Question: I have problem with my visual studio. Something went wrong with my project properties and I always see everything disabled. It hapens even if I create new console application.
Any ideas? I restarted all visual studio settings, restarted computer, uninstalled extensions, searched the web but nothing helped.

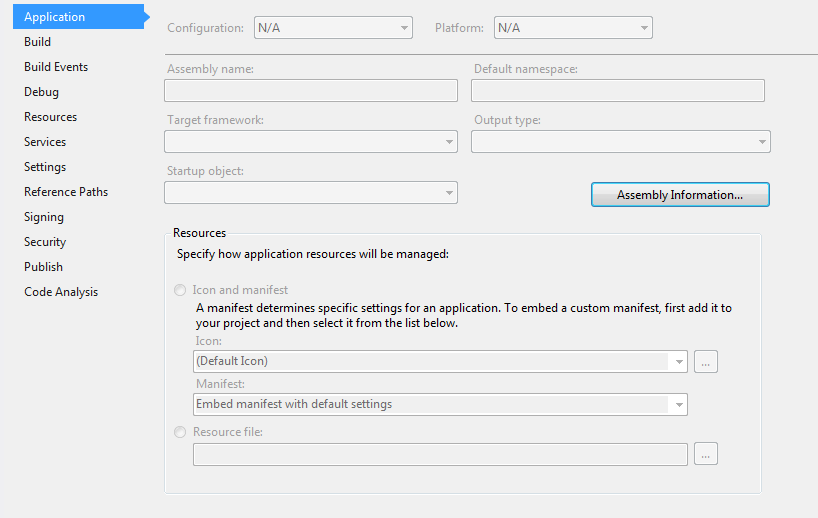
Answer: I used Repair in add or remove programs and it is working fine now. Wonder what went wrong. I dont like this "it worked yesterday" problems.